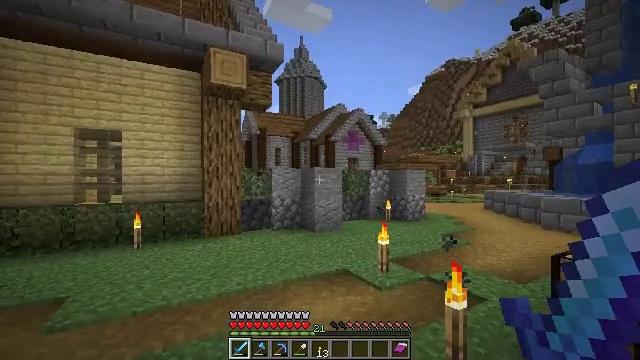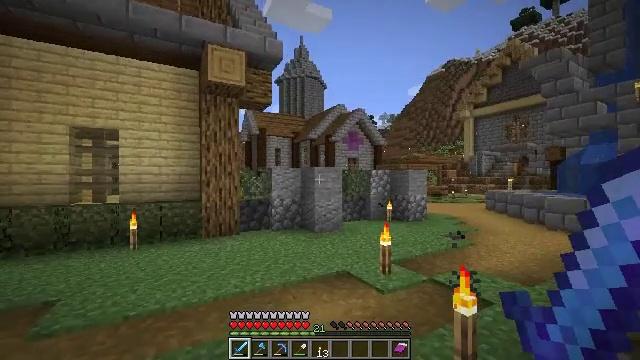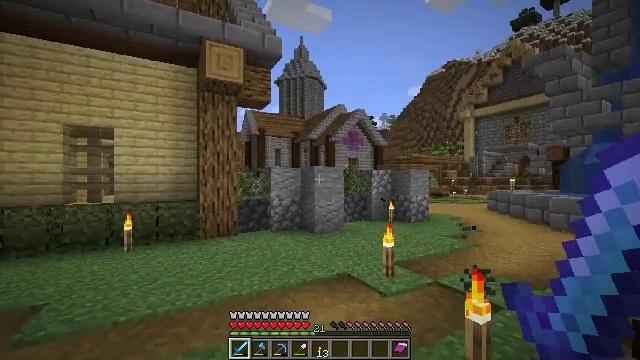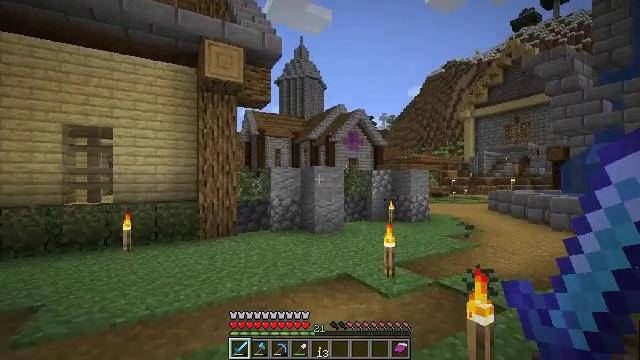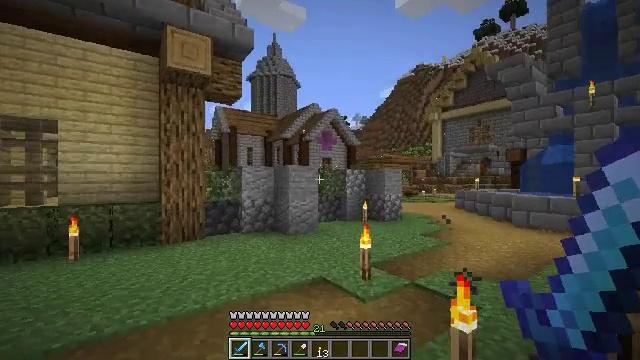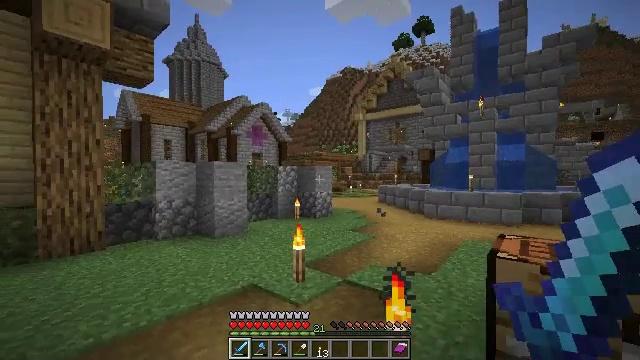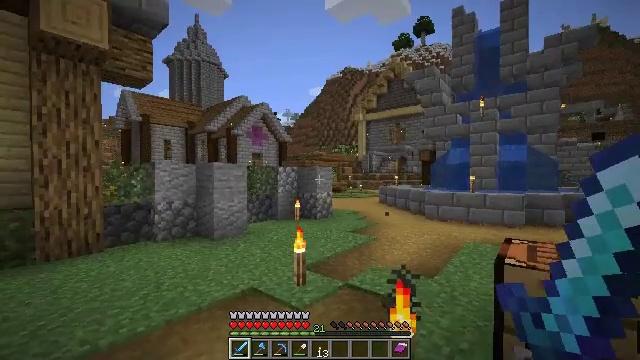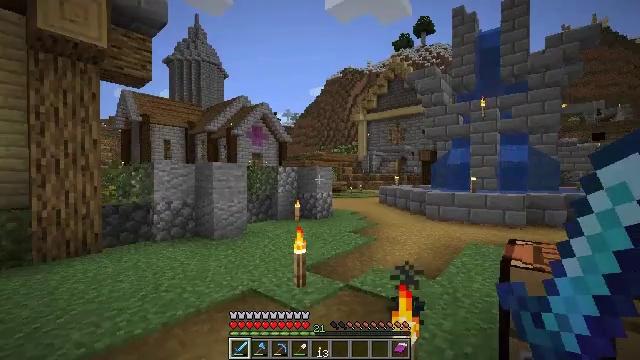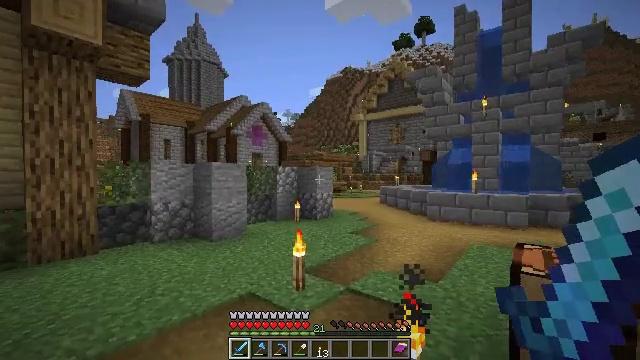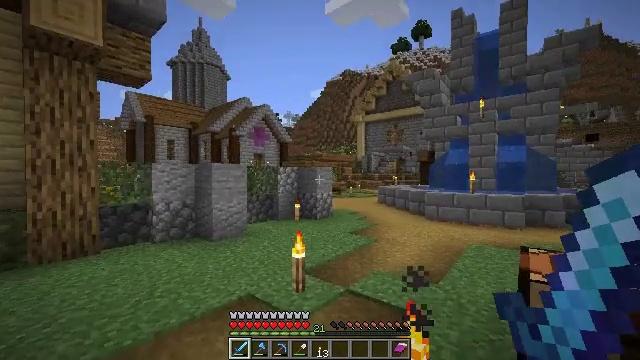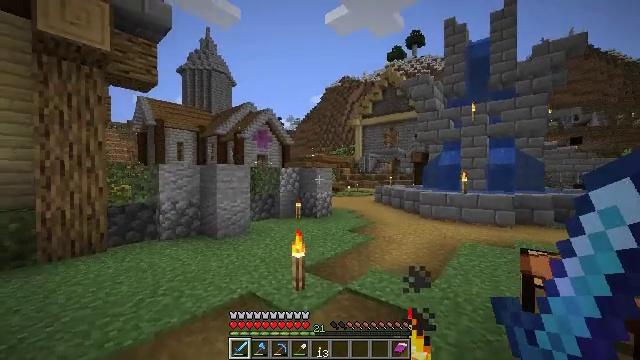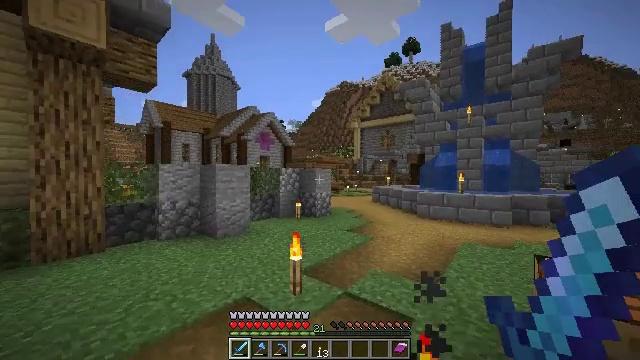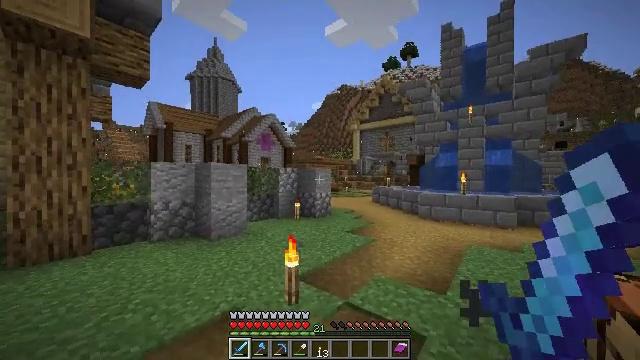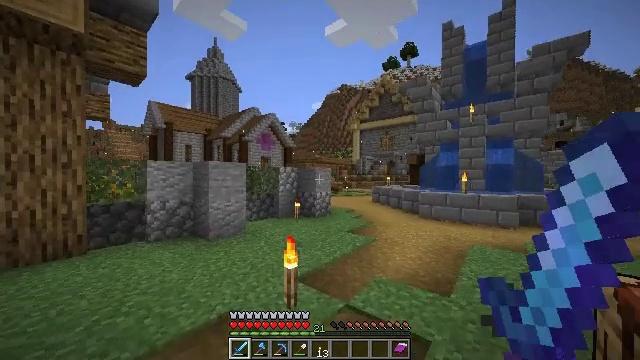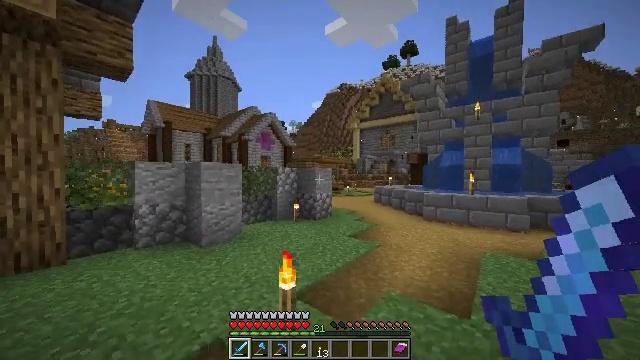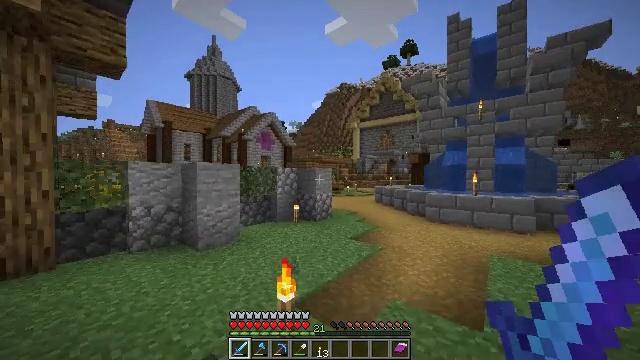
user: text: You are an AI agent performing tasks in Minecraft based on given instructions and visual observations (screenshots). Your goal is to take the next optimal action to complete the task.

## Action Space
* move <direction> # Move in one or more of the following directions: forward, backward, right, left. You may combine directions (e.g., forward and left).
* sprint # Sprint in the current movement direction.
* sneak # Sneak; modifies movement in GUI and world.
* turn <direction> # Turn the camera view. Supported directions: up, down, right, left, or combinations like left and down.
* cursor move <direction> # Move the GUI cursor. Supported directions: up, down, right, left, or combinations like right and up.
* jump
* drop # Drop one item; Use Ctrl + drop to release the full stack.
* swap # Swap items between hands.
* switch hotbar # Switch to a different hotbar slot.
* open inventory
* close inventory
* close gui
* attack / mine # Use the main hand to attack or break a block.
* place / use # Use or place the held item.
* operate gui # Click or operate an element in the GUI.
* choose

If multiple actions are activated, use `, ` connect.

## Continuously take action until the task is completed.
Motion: motion action
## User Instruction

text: Get a lead by crafting string and slimeball together.
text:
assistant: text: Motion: no_op
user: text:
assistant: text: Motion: move forward
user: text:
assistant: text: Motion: move forward
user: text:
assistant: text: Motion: move forward, turn right
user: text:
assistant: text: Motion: turn right
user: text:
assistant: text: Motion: no_op
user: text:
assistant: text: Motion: no_op
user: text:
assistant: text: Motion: move forward
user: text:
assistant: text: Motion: move forward
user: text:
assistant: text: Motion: move forward
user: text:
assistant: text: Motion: move forward
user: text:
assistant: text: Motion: move forward
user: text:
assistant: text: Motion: move forward
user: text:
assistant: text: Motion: move forward
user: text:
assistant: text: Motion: move forward
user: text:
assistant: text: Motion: move forward
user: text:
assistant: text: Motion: move forward
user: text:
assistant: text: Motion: move forward
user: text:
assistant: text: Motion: move forward, jump
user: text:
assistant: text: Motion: move forward, jump
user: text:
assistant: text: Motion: move forward, jump
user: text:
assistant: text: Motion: move forward, jump
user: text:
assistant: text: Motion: move forward, jump
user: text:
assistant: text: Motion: move forward
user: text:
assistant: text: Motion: move forward
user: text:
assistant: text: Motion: move forward
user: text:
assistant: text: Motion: move forward
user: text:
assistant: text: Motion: move forward
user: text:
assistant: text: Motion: move forward
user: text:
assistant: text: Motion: move forward